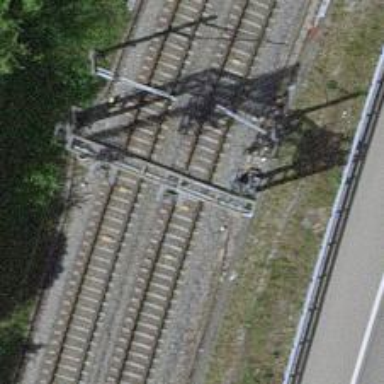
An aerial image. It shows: Railway signal.